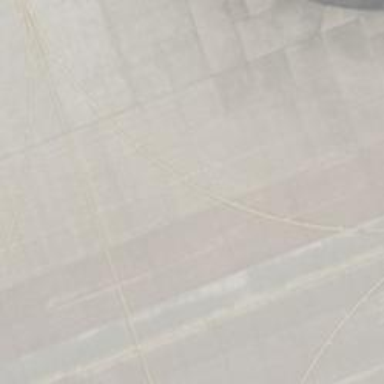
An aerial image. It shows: Concrete taxiway at the airport.